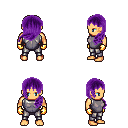
a pixel art fantasy rpg character, male body template, human, tanned skin, steel chest armor, metal pants, purple left-swept hairstyle, gold gloves, four views (front, back, left, right), 2x2 character sprite sheet, small pixel art, hard edges, no anti-aliasing